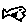
Label: fish